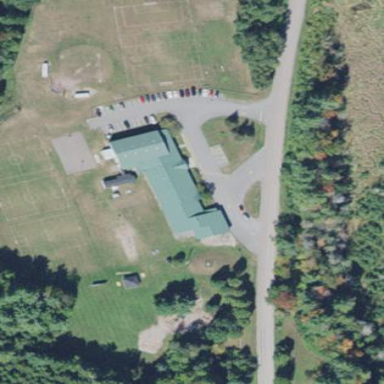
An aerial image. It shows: School building with school amenities.